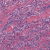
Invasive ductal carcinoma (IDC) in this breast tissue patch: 1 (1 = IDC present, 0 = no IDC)